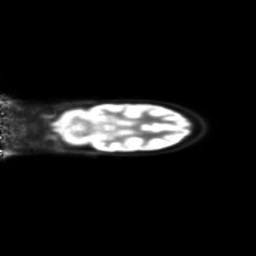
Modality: PET
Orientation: coronal
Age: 24
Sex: female
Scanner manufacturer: siemens